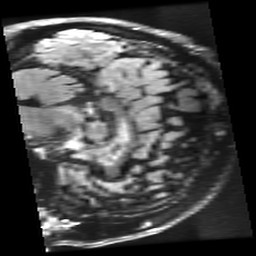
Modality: FLAIR
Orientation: sagittal
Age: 61
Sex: male
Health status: healthy
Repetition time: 12 s
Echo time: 0.09782 s